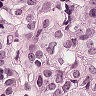
Metastatic tissue present: yes